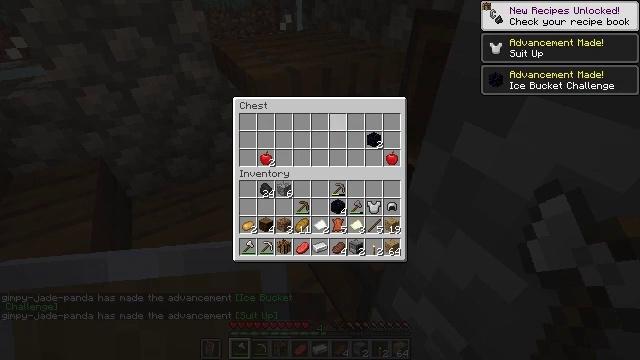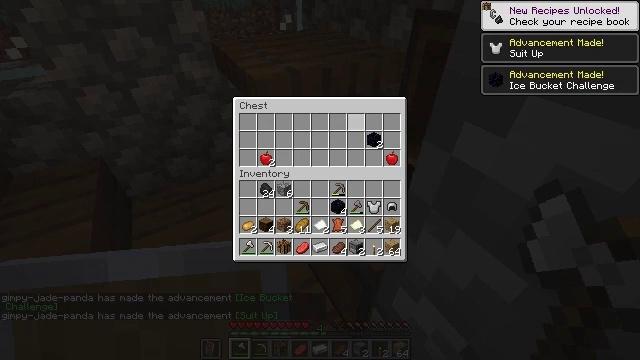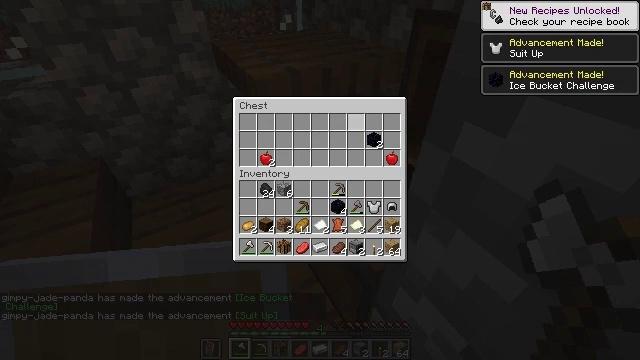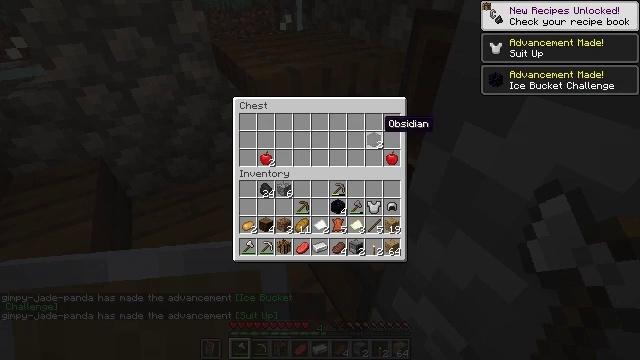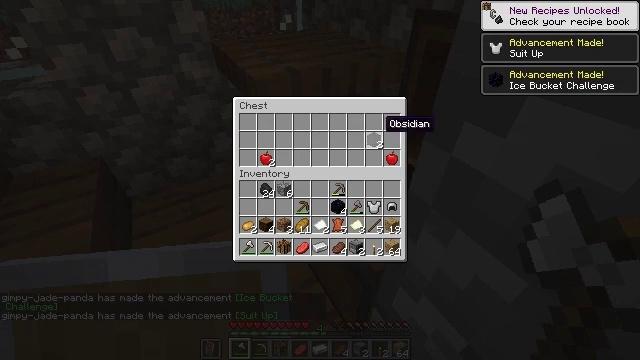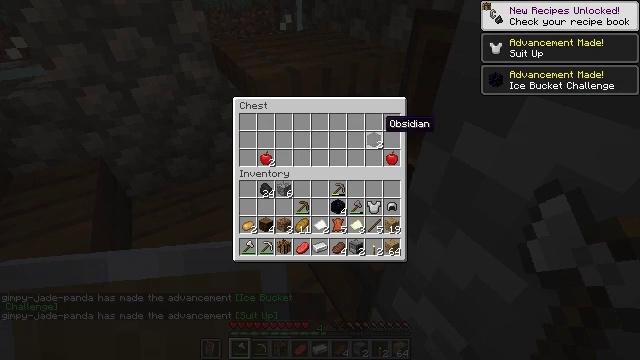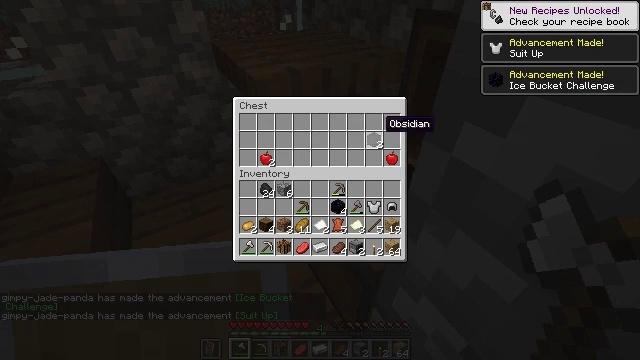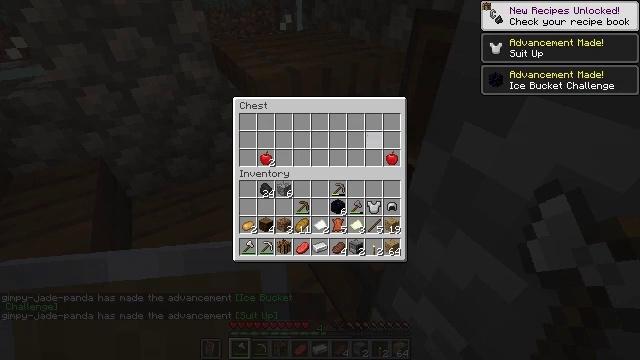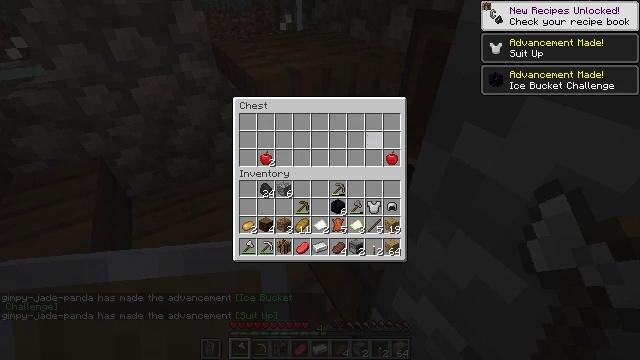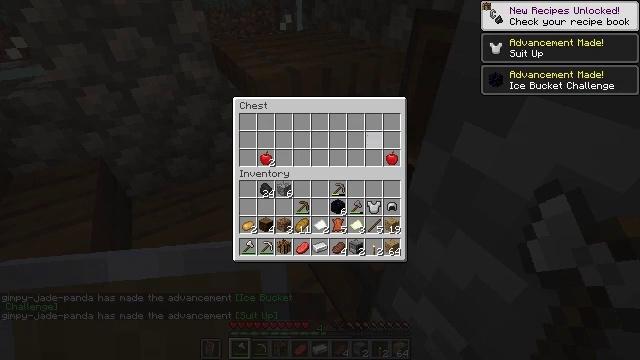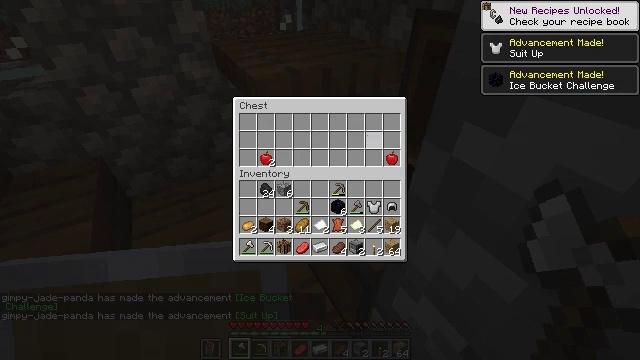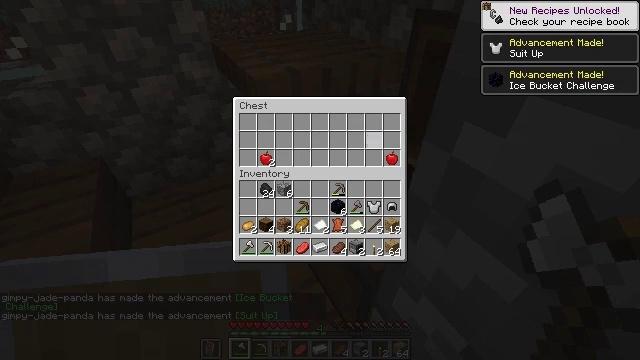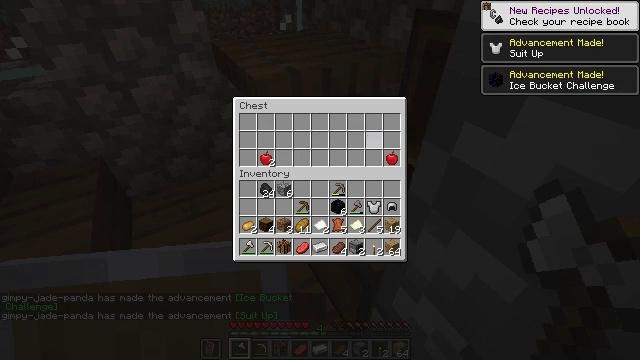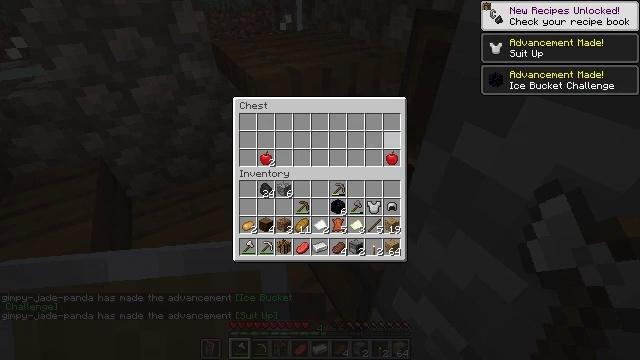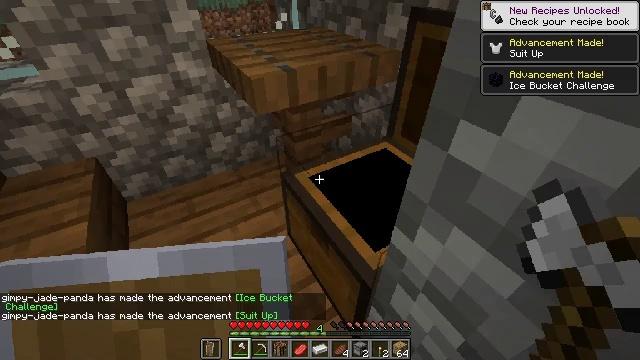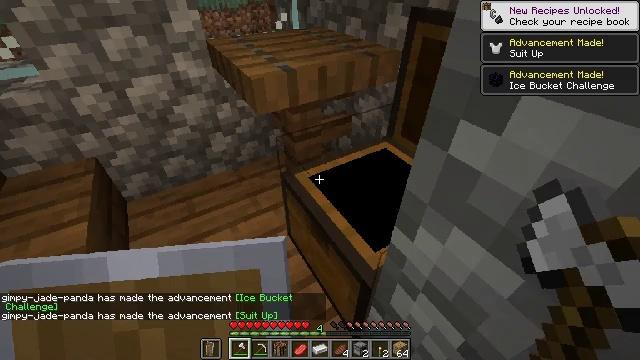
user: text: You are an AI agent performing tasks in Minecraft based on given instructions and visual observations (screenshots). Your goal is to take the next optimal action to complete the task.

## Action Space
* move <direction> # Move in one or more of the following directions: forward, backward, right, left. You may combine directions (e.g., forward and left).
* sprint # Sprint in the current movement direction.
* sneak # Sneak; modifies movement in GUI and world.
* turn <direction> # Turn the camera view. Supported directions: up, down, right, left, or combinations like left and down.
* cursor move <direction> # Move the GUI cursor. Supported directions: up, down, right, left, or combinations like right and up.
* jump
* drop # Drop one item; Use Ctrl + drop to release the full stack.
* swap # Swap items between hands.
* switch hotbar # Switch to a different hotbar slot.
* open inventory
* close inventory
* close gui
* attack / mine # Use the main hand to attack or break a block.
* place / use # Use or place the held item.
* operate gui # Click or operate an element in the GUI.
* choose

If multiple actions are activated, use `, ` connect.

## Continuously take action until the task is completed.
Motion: motion action
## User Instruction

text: Mine the blue bed to pick it up.
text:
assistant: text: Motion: sneak, cursor move right
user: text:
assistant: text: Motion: sneak, cursor move right
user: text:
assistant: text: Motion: sneak, cursor move right
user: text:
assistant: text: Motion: sneak
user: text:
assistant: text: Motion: sneak
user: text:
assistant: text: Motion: sneak
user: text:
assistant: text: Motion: sneak, operate gui
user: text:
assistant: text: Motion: sneak, operate gui
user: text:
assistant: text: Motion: sneak, operate gui
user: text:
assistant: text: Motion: sneak
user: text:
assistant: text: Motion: sneak
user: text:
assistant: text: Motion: sneak
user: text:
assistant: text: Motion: sneak, cursor move right
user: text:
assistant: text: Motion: close inventory
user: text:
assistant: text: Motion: close inventory
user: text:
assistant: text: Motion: no_op
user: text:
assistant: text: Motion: no_op
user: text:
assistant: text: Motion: open inventory
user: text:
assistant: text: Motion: open inventory
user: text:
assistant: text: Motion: open inventory
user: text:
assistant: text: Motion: cursor move right and down
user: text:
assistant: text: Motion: cursor move right and down
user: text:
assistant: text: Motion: cursor move right and down
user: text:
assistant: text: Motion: sneak, cursor move right and down
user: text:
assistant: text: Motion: sneak
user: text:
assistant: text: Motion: sneak
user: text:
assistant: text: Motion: sneak
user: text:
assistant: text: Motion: sneak
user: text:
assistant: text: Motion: sneak
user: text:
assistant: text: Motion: sneak